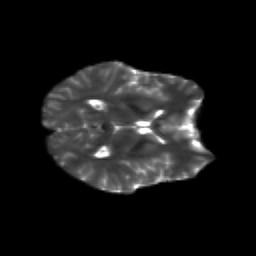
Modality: T2w
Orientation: axial
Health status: healthy
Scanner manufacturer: siemens
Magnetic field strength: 3 T
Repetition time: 12 s
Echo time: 0.092 s